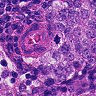
Metastatic tissue present: yes